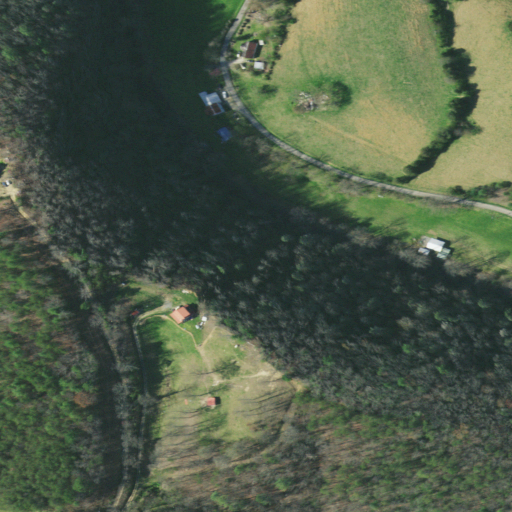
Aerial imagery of cliff(s) in Tennessee named Stanley Cliff containing deciduous forest, mixed forest, pasture, open development, evergreen forest, and low intensity development